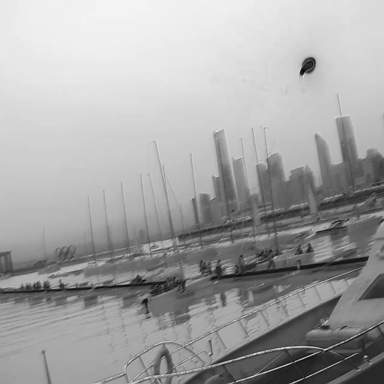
There are 11 sailboats in the infrared image.